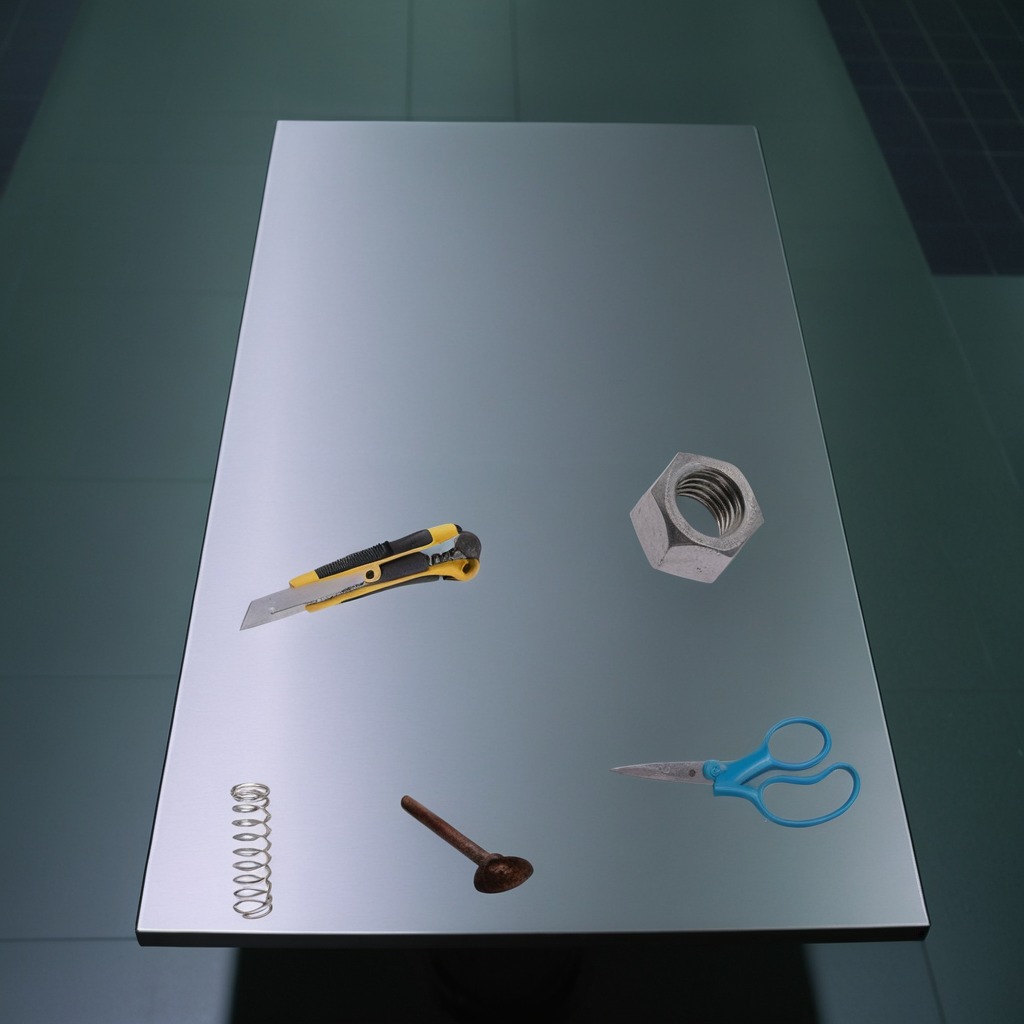
A utility knife, an iron nail, a coiled metal spring, a pair of scissors, and a metal nut are lying on the clean empty table in a railway signal maintenance room lit by harsh overhead fluorescents.